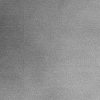
Atmospheric dust classification: dusty